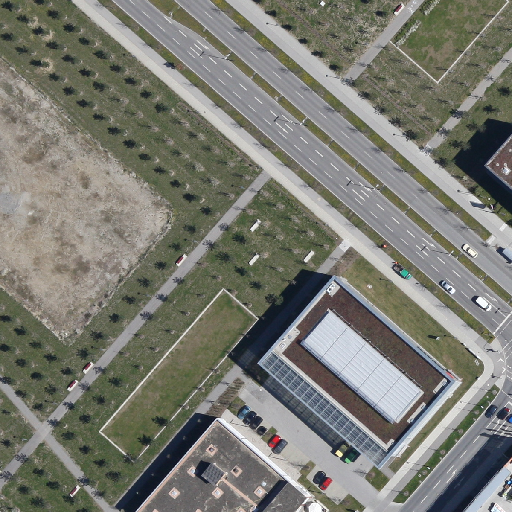
Referring expression: building along the road